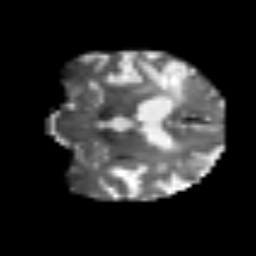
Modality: T2w
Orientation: coronal
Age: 69
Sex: male
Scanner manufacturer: siemens
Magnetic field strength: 3 T
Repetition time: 3.2 s
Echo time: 0.081 s